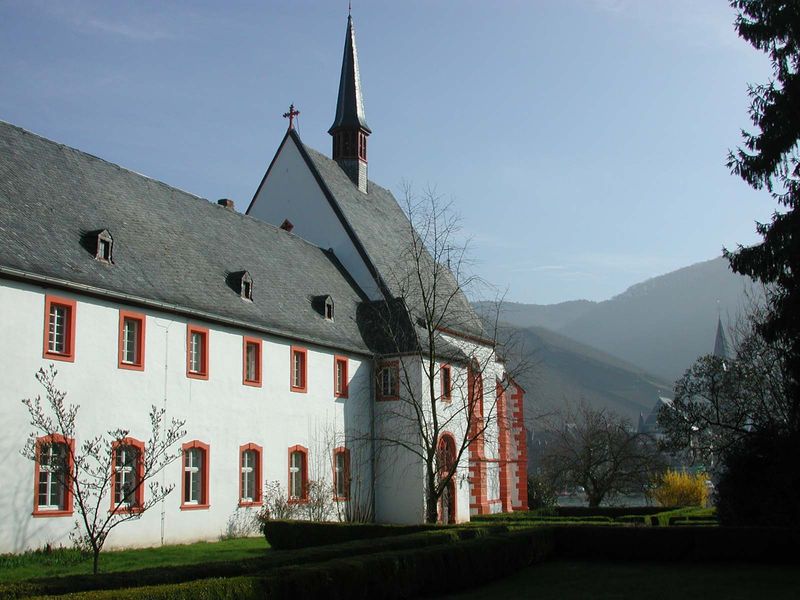
Titel: Spital
Schlagwörter: baum, berg, blau, himmel, weiß, bäume, fluss, grün, kirchturm, fenster, gebäude, rot, hügel, kirche, wald, turm, garten, berge, gebirge, hecke, foto, fotografie, kreuz, dom, photo, kapelle, photografie, hecken